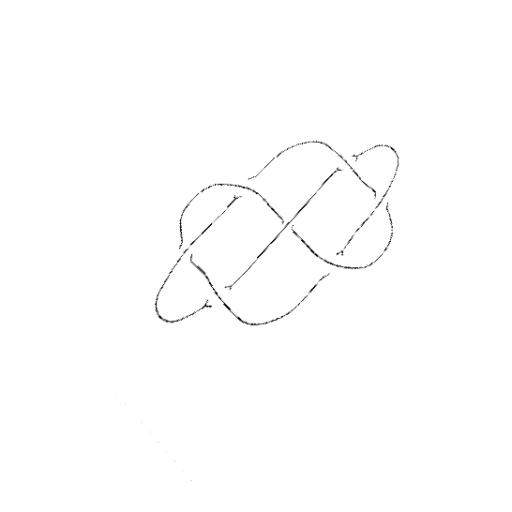
Crossing number: 7